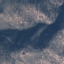
Land use / land cover: HerbaceousVegetation